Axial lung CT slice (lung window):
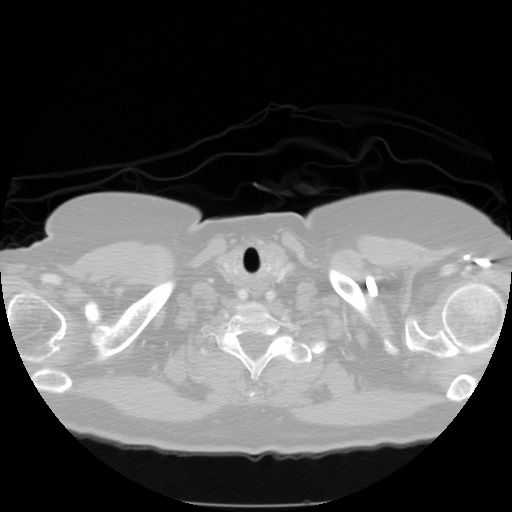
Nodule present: no